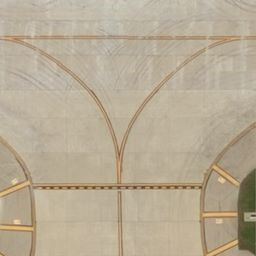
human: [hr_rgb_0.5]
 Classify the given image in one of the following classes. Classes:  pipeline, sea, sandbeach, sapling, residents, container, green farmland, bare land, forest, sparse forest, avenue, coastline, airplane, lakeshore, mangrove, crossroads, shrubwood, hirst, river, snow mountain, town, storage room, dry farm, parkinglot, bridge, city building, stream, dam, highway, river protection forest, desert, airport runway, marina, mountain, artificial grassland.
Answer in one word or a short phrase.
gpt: airport runway